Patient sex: F
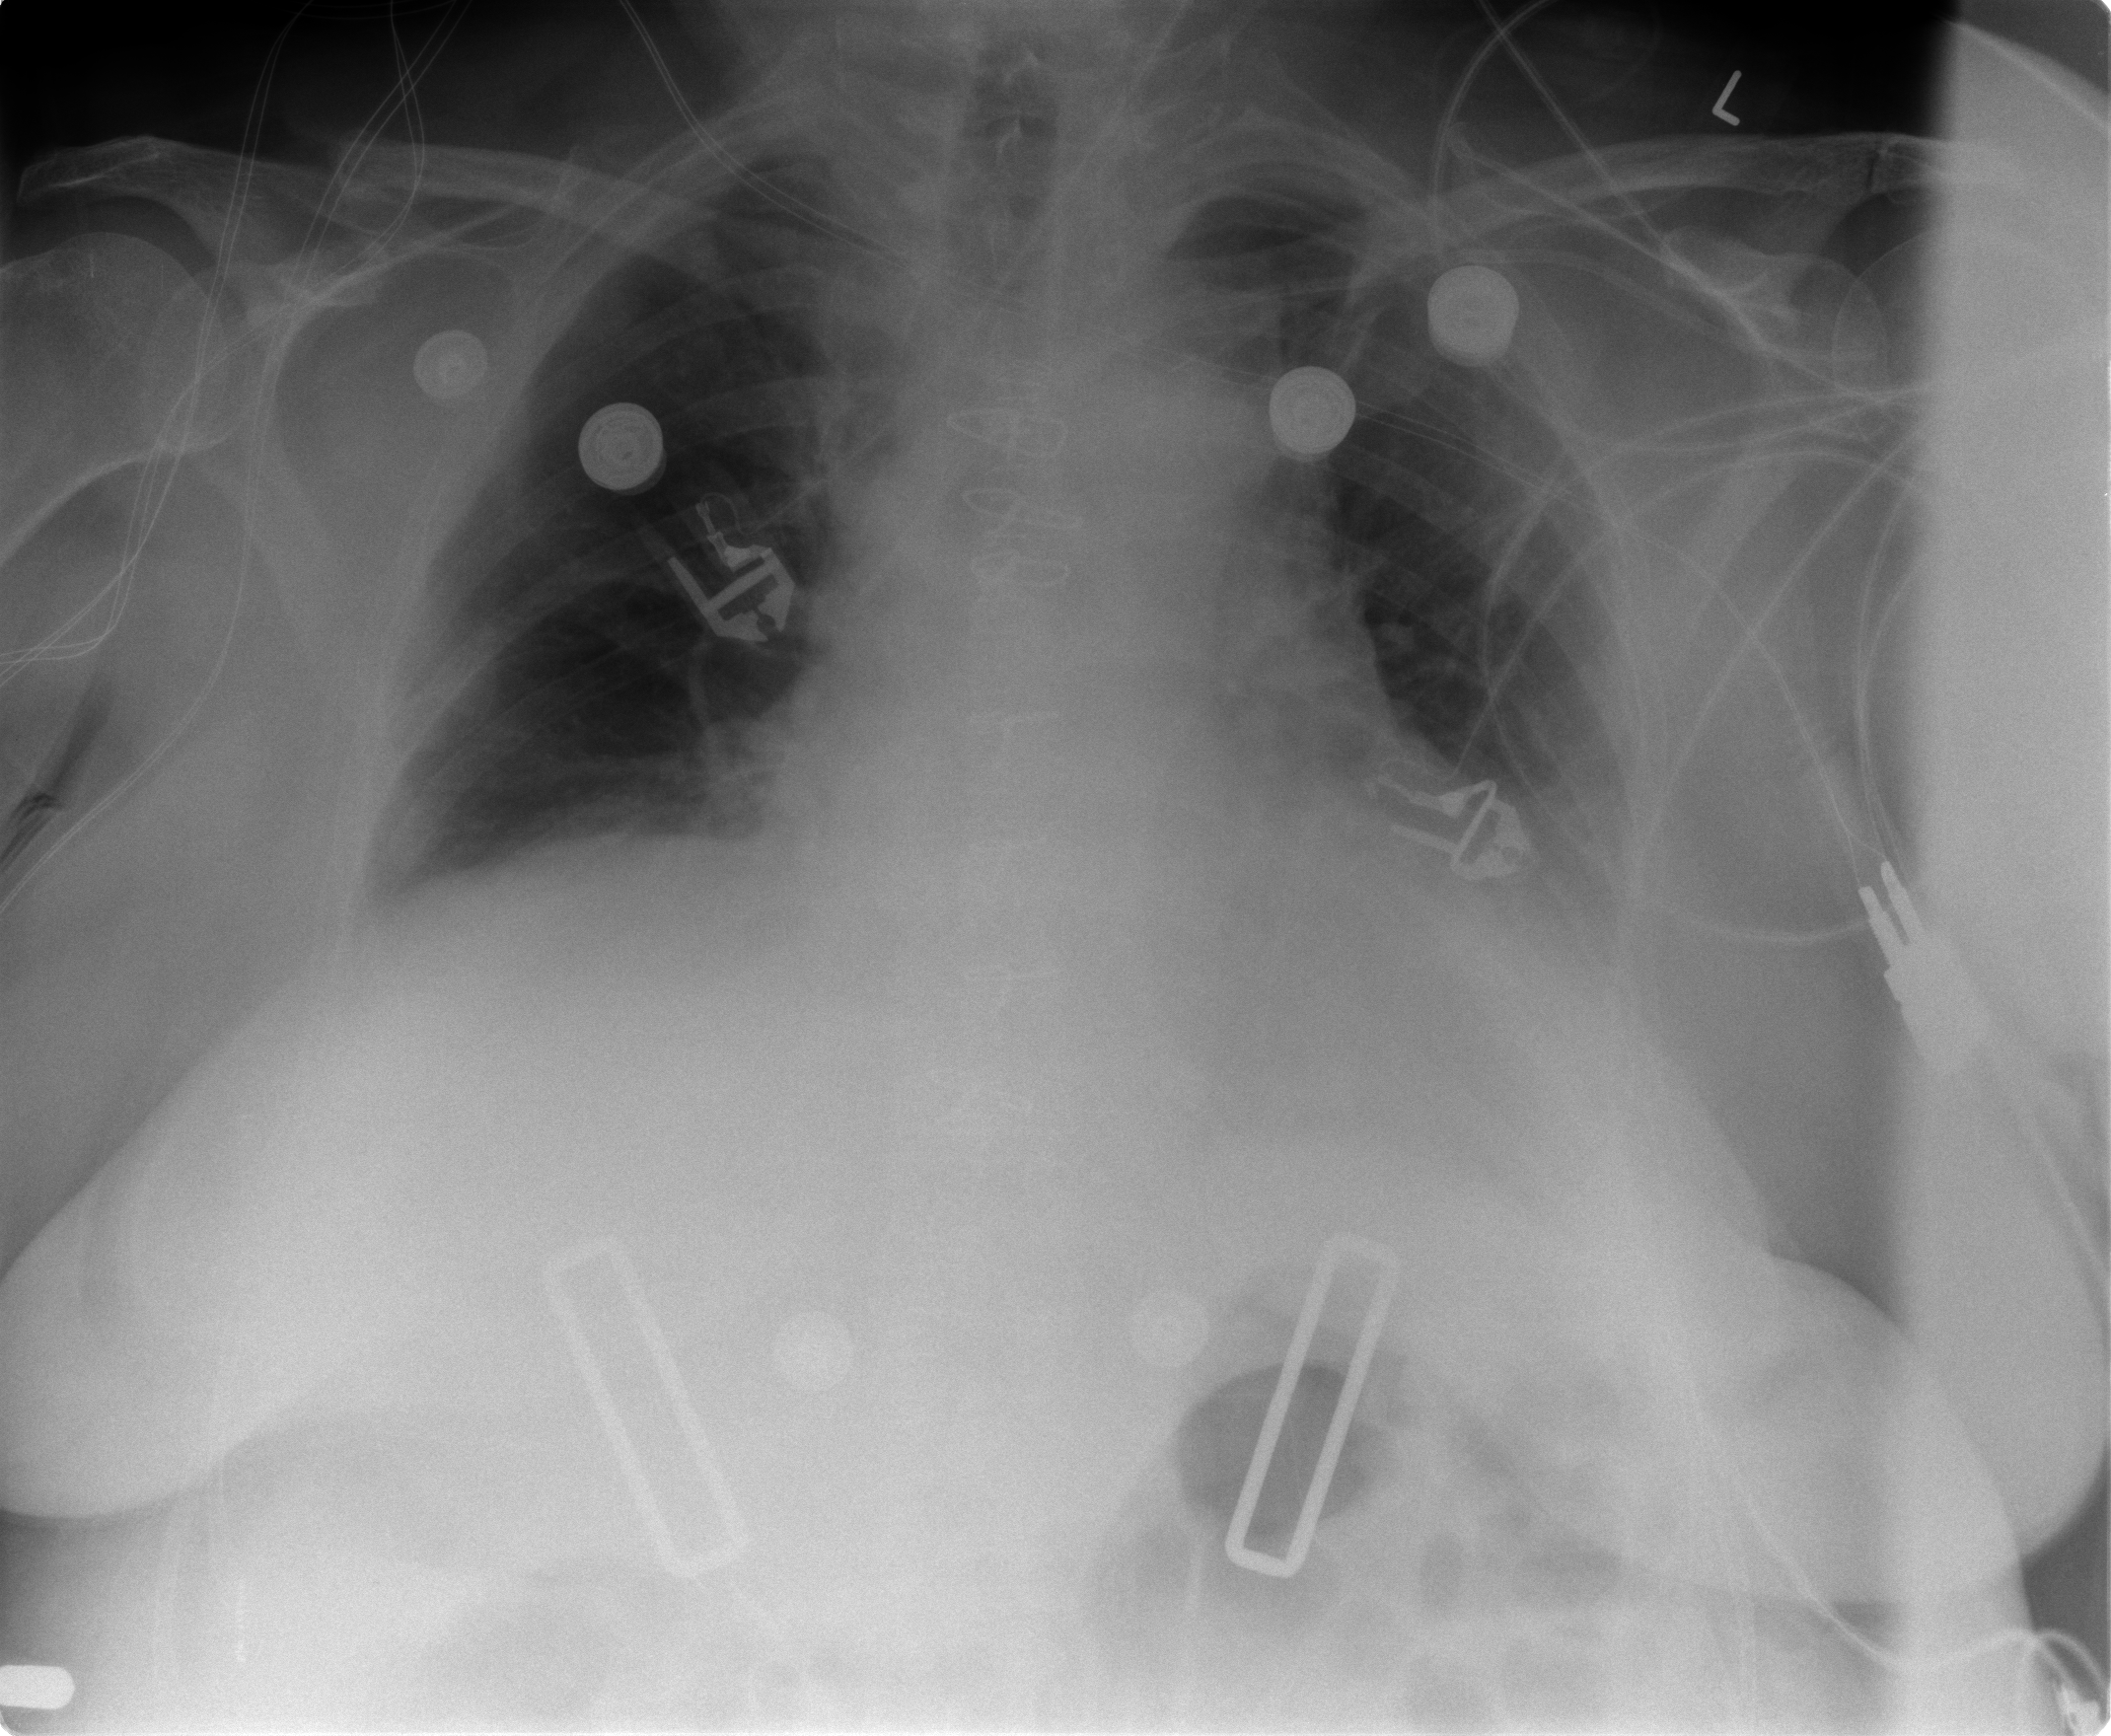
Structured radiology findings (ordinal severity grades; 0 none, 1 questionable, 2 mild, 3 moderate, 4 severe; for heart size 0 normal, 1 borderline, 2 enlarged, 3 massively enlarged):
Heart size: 2
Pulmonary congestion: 2
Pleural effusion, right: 1
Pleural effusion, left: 2
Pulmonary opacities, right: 1
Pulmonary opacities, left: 2
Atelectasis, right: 2
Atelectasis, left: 2